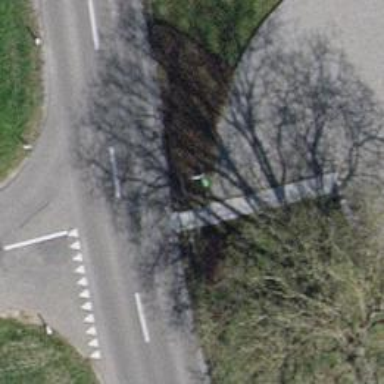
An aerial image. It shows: Cycle barrier.